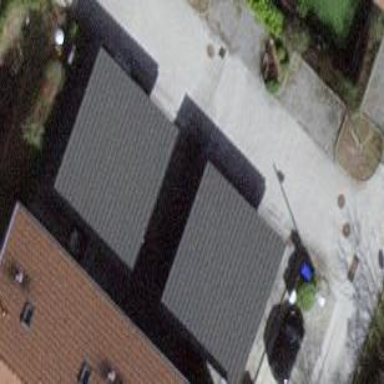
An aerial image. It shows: Group of garages.